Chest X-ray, AP view. Patient: 61 years old, sex M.
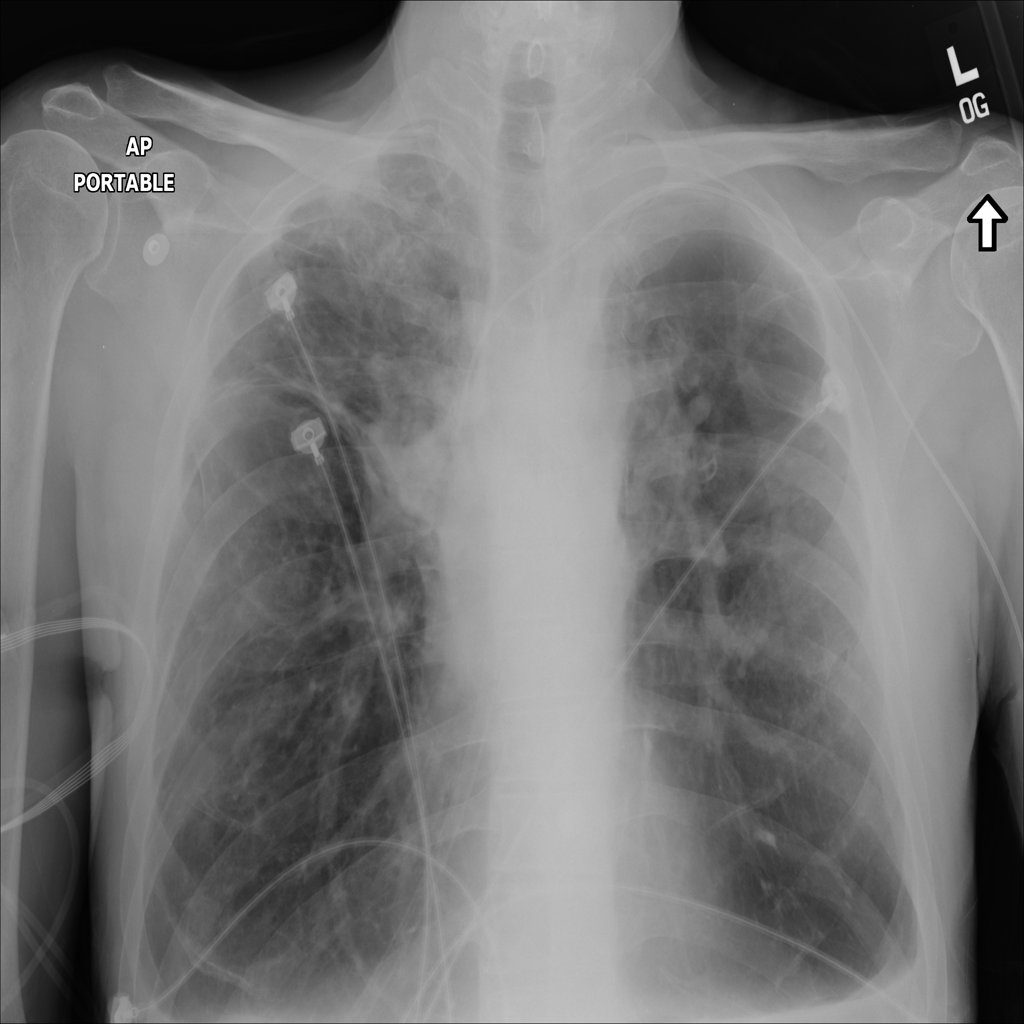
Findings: No Finding